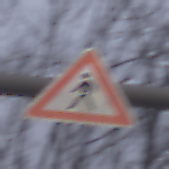
Verkehrszeichen: FussgaengerRechts
Umgebung: Outdoor, Nature
Tageszeit: Midday
Wetter: Overcast
Licht: Natural
Jahreszeit: Autumn
Kontrast: LowContrast